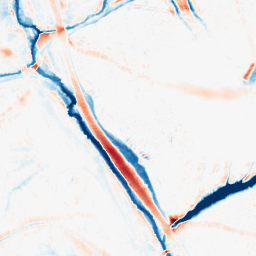
Category: morphological
Decomposition family: morphological_ellipse
Decomposition parameters: operation: average
width: 20
height: 20
Upsampling method: linear_exact
Upsampling parameters: scale: 2
Upsampling scale: 2